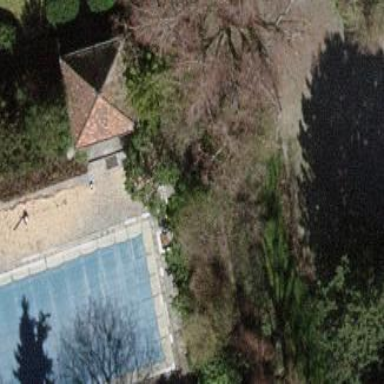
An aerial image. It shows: Swimming pool located in leisure land.